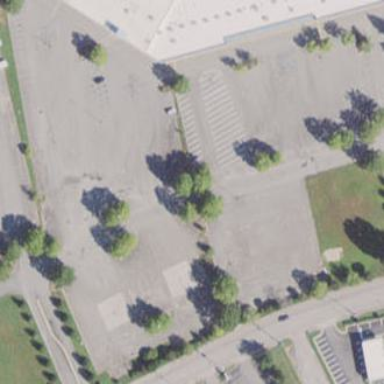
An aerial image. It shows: Parking area with surface.